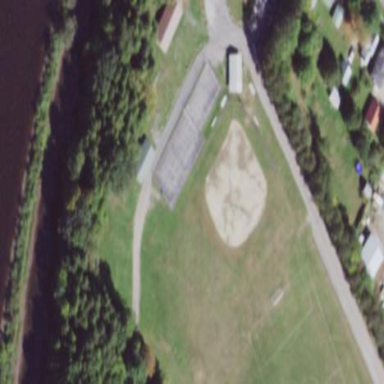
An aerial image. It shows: Baseball pitch for leisure land.